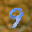
Label: 9